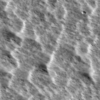
Label: not_dusty